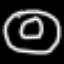
Label: donut